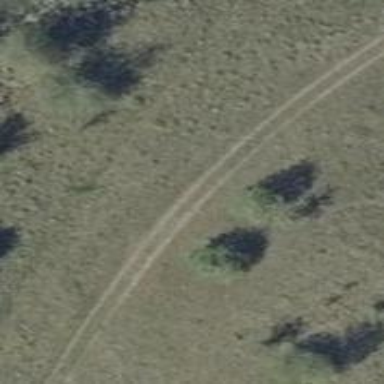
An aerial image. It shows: Grass track with grade4 surface.